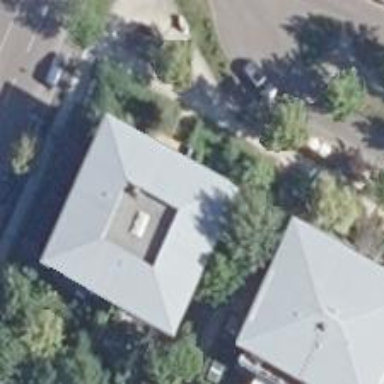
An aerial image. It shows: Hipped-roof building with apartments.